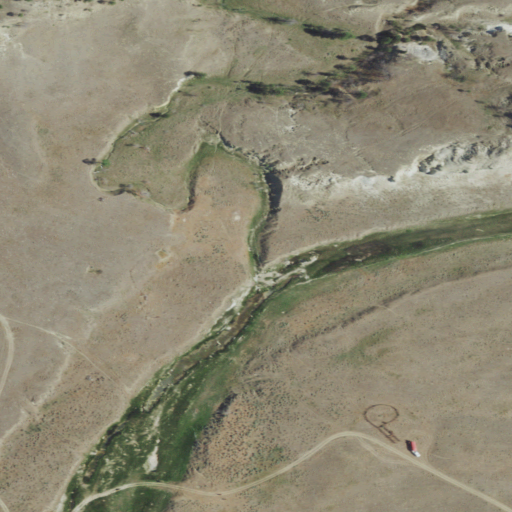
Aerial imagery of valley in Montana named North Kirby Coulee containing grassland, shrub, and evergreen forest